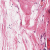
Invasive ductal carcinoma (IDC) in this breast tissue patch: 0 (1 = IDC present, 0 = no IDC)